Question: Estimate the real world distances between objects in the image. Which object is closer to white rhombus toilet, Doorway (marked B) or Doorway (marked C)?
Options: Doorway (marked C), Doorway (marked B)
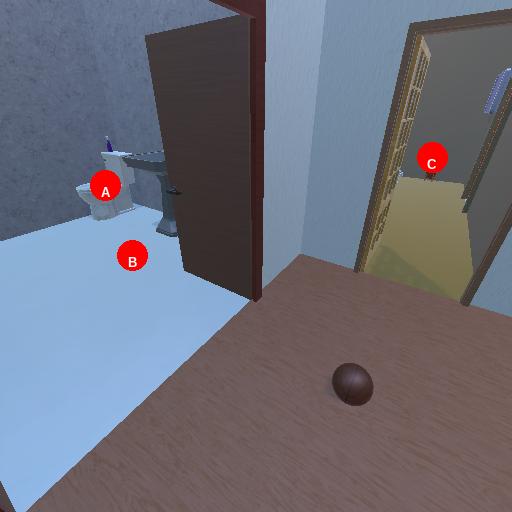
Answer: Doorway (marked C)